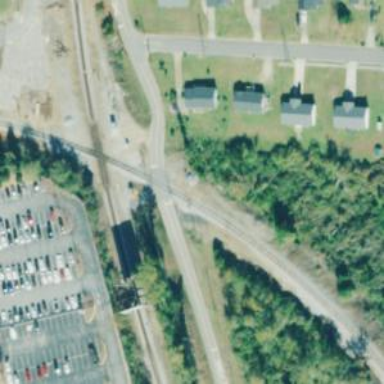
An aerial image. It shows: Railway level crossing.